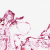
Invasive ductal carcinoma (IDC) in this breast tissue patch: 0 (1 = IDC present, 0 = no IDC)